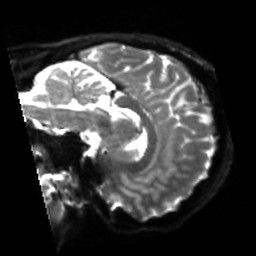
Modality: sbref
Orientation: sagittal
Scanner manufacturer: siemens
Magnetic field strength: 3 T
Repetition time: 4 s
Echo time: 0.0594 s